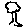
Label: tree